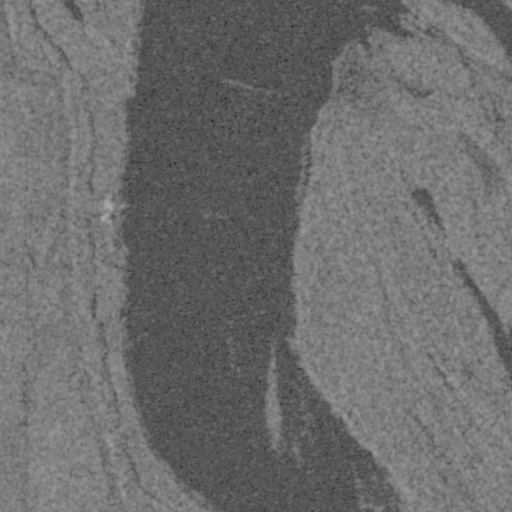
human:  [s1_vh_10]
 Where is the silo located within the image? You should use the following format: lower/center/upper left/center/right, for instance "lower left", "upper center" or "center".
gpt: The silo is located in the center left of the image.
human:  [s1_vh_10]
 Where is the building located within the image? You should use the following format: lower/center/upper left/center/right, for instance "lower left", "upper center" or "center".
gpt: The building is located in the left of the image.
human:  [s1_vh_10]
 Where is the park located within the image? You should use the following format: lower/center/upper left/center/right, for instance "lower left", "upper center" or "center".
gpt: There is no park in the image.

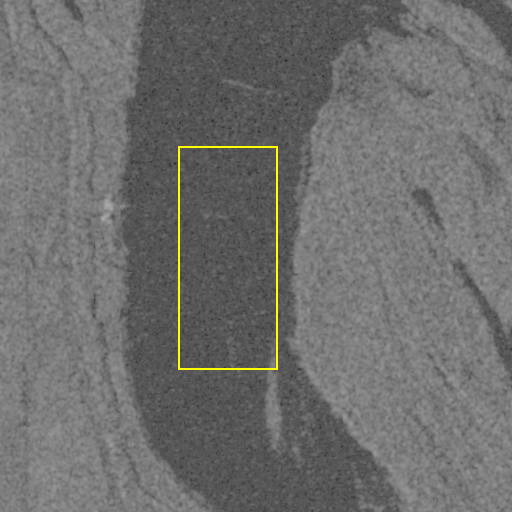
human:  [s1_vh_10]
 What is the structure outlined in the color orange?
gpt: There is no orange outline.
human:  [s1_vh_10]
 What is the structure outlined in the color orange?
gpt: There is no structure outlined in orange.